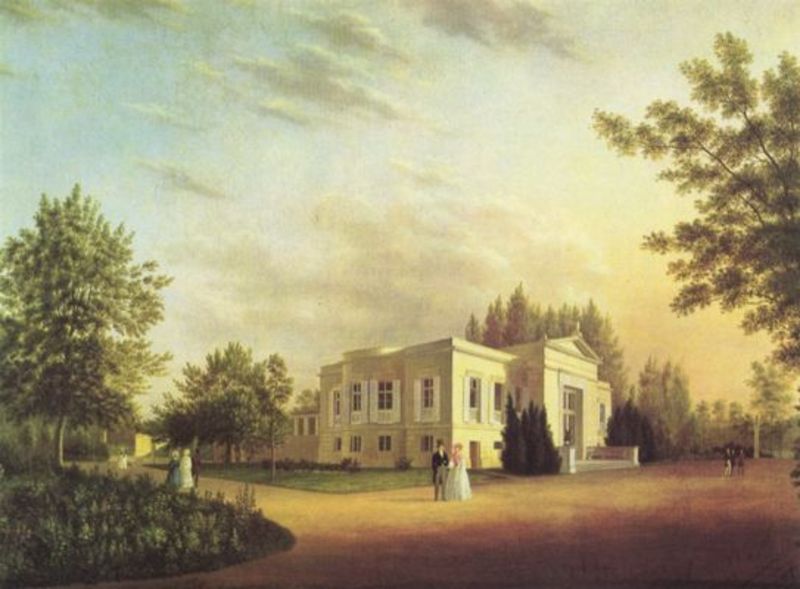
Titel: Potsdam, Schloss Charlottenhof
Künstler: Wilhelm Barth
Standort: Potsdam
Institution: Stiftung Preußische Schlösser und Gärten Berlin-Brandenburg,Gemäldesammlung
Schlagwörter: baum, blau, blätter, dunkel, gemälde, gruppe, himmel, mann, schatten, weiß, wolken, baumstämme, bäume, frauen, gelb, grün, landschaft, menschen, sand, abend, blumen, braun, damen, fenster, frau, grau, hell, hut, kleid, licht, männer, orange, schwarz, straße, tür, dach, dame, gebäude, gras, haus, park, parkanlage, rasen, rot, schloss, weg, wiese, wolke, beige, gesellschaft, malerei, zylinder, anzug, architektur, sockel, stehen, herr, öl, dämmerung, natur, büsche, sonne, sträucher, wege, gold, adel, klassizismus, paar, pflanzen, england, wald, fensterläden, garten, kopfbedeckung, farbig, fassade, perspektive, hosen, creme, giebel, mauer, dunst, barun, idylle, spazieren, amerika, läden, platz, romantik, treppe, frack, geländer, stufen, frühling, tor, pärchen, eingang, fensterladen, veranda, spaziergang, hauben, flanieren, dreiecksgiebel, portal, villa, ehepaar, diffus, landhaus, romantisch, beet, beete, blumenbeet, historismus, tempel, wochenende, spaziergänger, weich, klassik, akademie, tympanon, paare, first, herrschaftshaus, landschaftsgarten, paa, ade, spatziergänger, kleis, ville, mittelresalit, spaziergnag, prinz carl palais, 19tes jahrhundert, gartenpalast, paar frack, brautleute